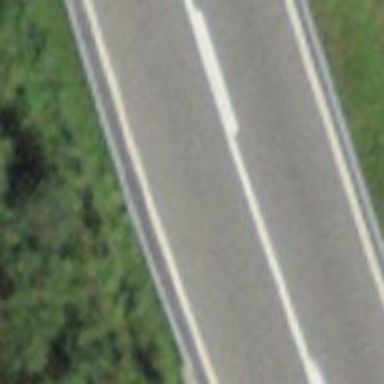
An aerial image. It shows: Asphalt motorway categorized as trunk road.